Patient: sex F, age 31
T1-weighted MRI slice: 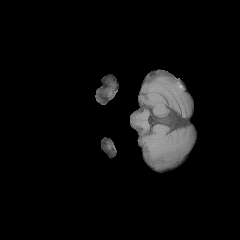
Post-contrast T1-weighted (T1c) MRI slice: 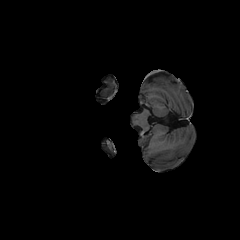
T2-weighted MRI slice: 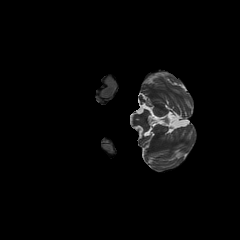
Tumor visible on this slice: no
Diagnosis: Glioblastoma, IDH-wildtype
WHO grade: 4